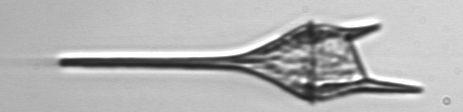
Label: Tripos_lineatus